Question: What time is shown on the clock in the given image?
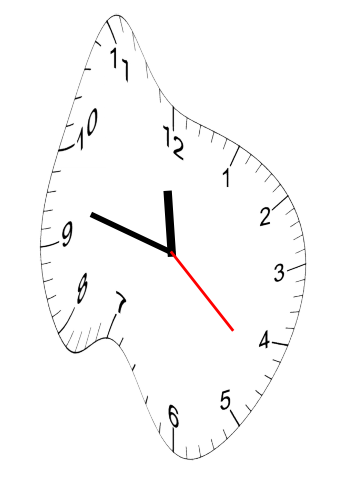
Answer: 11:47:22